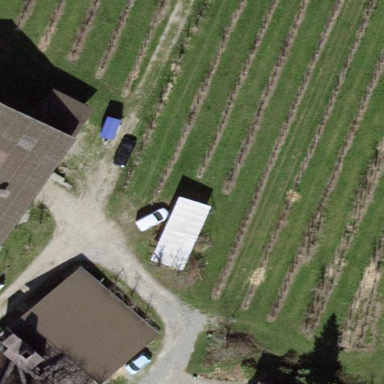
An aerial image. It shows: Plant nursery.